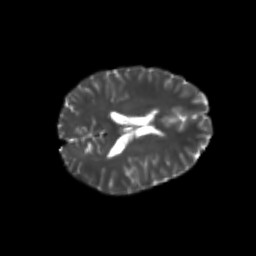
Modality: T2w
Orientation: axial
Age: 20
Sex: male
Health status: healthy
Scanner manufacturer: philips
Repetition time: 7.395 s
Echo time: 0.08599 s